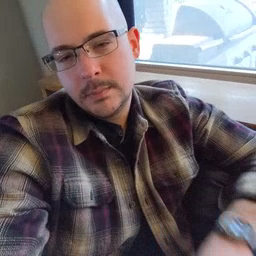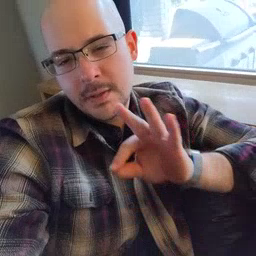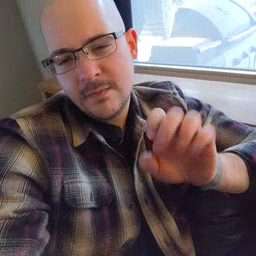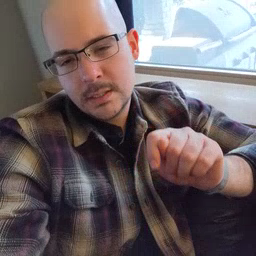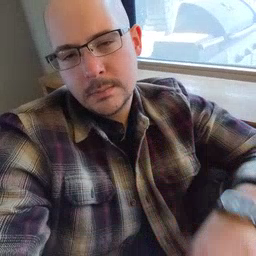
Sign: feet